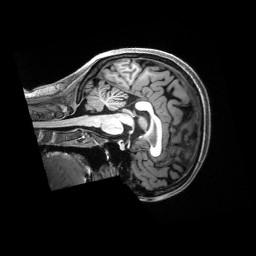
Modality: T1w
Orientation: sagittal
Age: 19
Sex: female
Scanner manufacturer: siemens
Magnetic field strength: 3 T
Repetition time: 2.5 s
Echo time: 0.00222 s